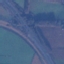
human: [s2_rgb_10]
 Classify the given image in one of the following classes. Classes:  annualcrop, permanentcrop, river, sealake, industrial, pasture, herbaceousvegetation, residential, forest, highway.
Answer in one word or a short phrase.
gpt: Highway